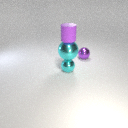
small purple metal sphere behind small cyan metal sphere